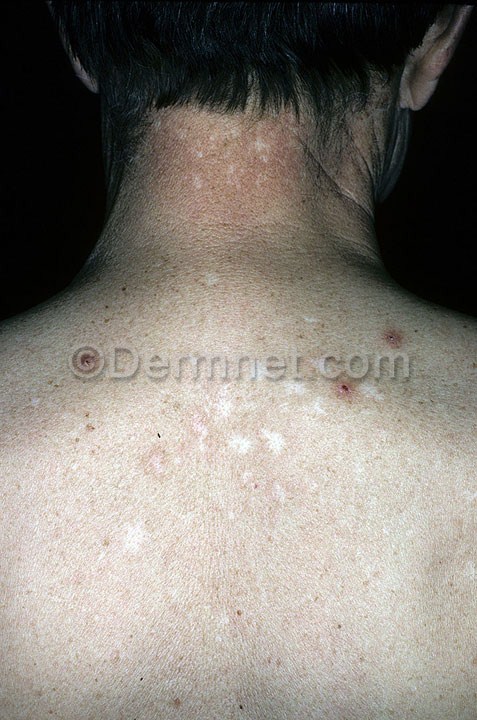
Disease: Eczema Photos